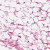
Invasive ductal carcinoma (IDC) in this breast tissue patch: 0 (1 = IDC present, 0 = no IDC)